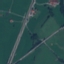
Land use / land cover: Highway